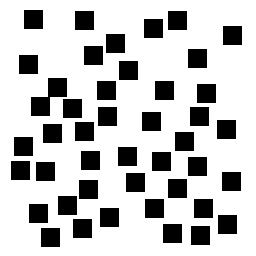
Squares: 44
Triangles: 0
Stars: 0
Total shapes: 44